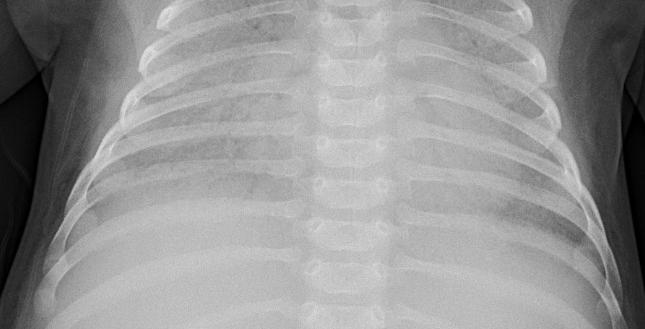
Diagnosis: PNEUMONIA